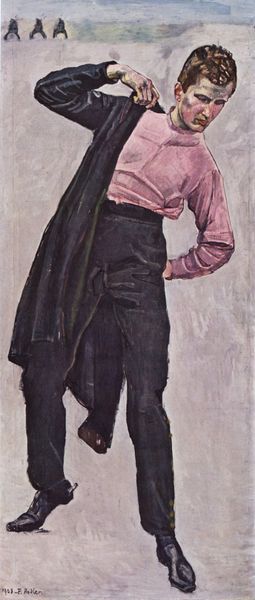
Titel: Junger Freiheitskämpfer
Künstler: Ferdinand Hodler
Standort: München
Institution: Neue Pinakothek
Schlagwörter: blau, gemälde, hand, himmel, mann, weiß, grün, sand, bewegung, braun, elegant, frisur, grau, haar, hell, hintergrund, schwarz, zeichnung, ölbild, blick, eis, gürtel, rose, flächig, hochformat, malerei, mode, tanz, anzug, hemd, hose, jacke, jung, arm, arme, falten, gesicht, kleidung, ärmel, bild, herr, portrait, porträt, signatur, horizont, horizontlinie, hügel, boden, haare, mantel, drei, gebeugt, rosa, vornehm, wangen, haltung, schuhe, modern, wüste, lila, werbung, arbeiter, figuren, blue, hands, white, frack, black, face, gray, green, grey, hair, nose, painting, yellow, dressing, pink, brown, ankleiden, junge, ellenbogen, knöpfe, jackett, sakko, schick, jacket, flieder, parallel, ausziehen, buchstaben, leinwand, stand, moder, schritt, hodler, kurzhaarschnitt, man, sky, dandy, ear, head, horizon, eyes, suit, snow, sporen, lackschuhe, coat, mouth, realism, verrenkung, curls, ice, movement, anziehen, cheeks, pants, shoes, gleiten, legs, cloth, fingers, figure, eile, klammer, rutschen, shirt, standing, ferdinand hodler, gürten, sleeves, leinwamd, überkopf, schwazt, aaa, beeilung, hosenklammer, grün#, brows, toe, waist, jaket, heel, gesishct, pink shirt, neo rauch, gdr